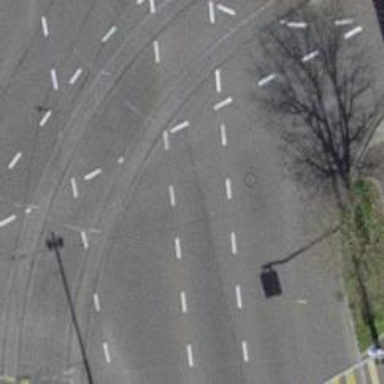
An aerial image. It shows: Road with traffic signals.